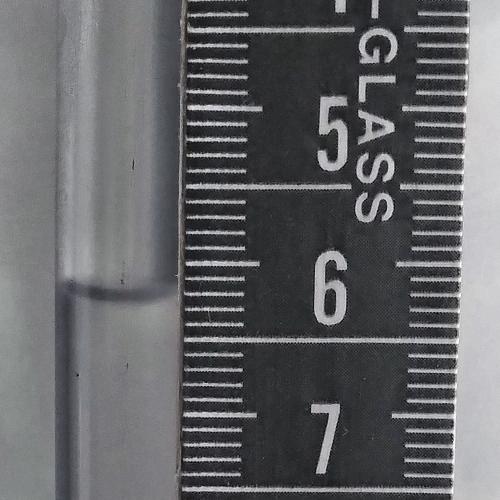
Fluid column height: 6.2 cm